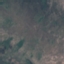
Land use / land cover: HerbaceousVegetation